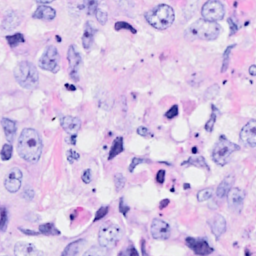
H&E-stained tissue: Breast